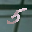
Label: 5